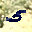
Label: 5